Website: slack
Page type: billing-address
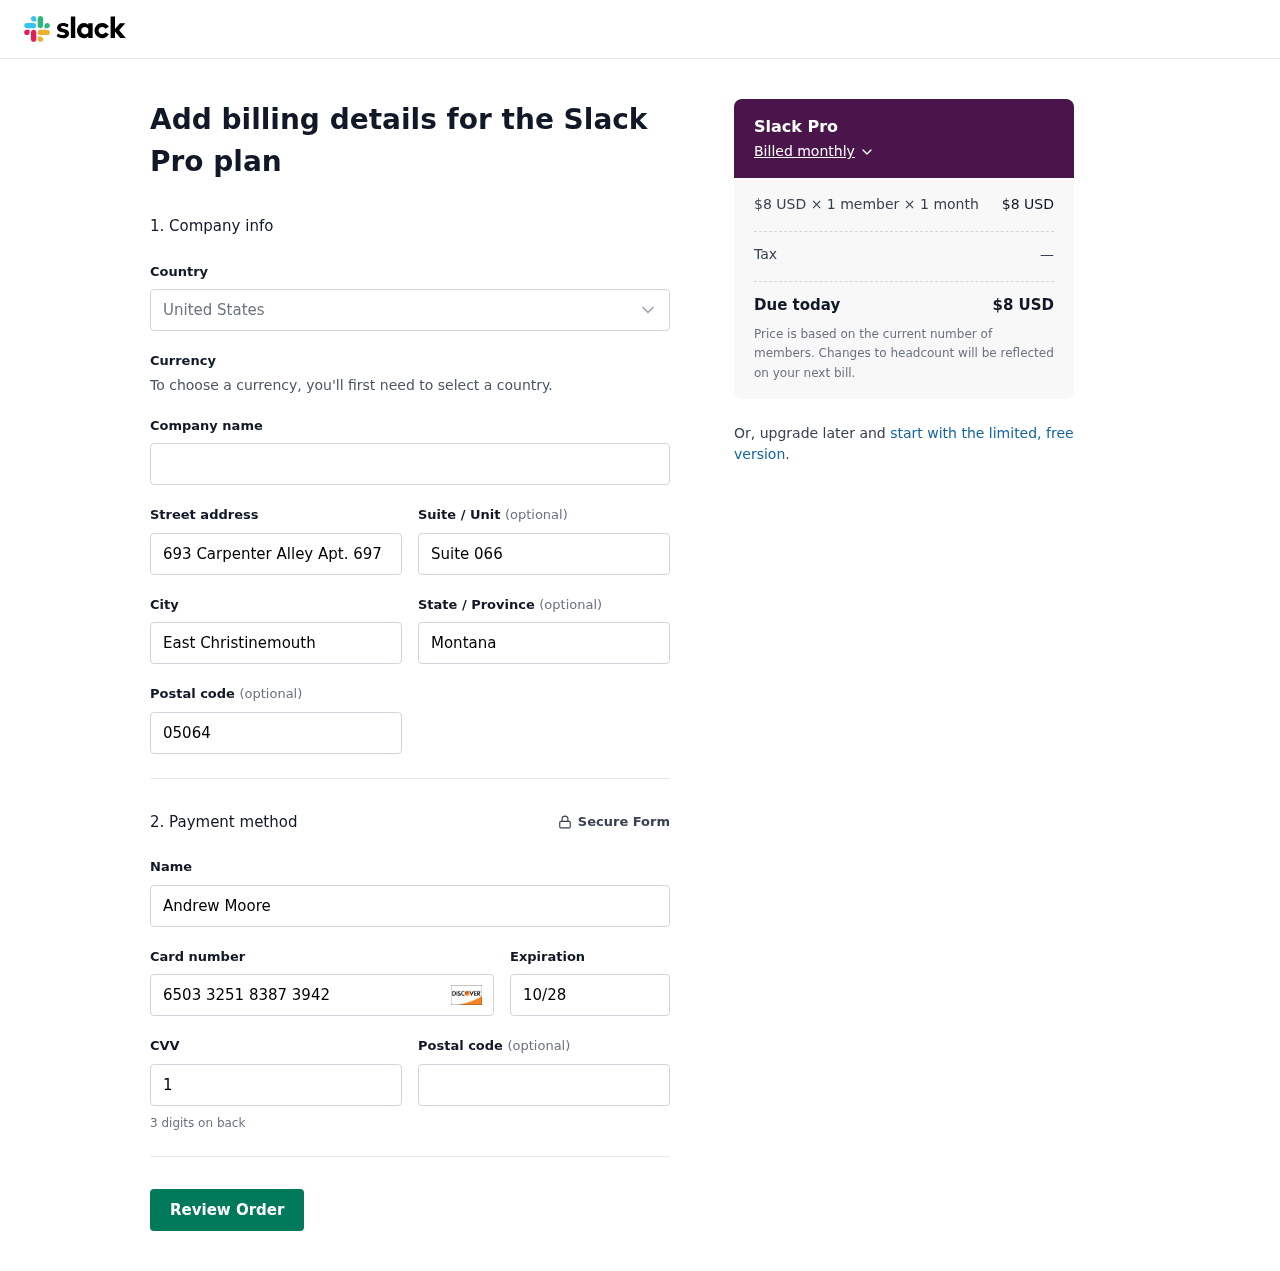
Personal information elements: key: PII_CARD_CVV
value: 173
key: PII_CARD_EXPIRY
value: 10/28
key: PII_CARD_NUMBER
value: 6503 3251 8387 3942
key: PII_CITY
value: East Christinemouth
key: PII_COUNTRY
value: United States
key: PII_FULLNAME
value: Andrew Moore
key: PII_POSTCODE
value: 05064
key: PII_POSTCODE2
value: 46700
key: PII_STATE
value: Montana
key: PII_STREET
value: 693 Carpenter Alley Apt. 697
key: PII_STREET2
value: Suite 066
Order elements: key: ORDER_PLAN_PRICE
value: $8 USD
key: ORDER_NUM_MEMBERS
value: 1 member
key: ORDER_NUM_MONTHS
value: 1 month
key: ORDER_SUBTOTAL
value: $8 USD
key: ORDER_TAX
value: —
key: ORDER_TOTAL
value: $8 USD